Question: I'm attempting a "find all" query using the latest version of the C# MongoDB driver.
The code looks a bit like this
'''
var xx = _context.NLMCDatabase.GetCollection<BsonDocument>("Requestables").Find<BsonDocument>(new BsonDocument());
var qq = xx.ToListAsync<BsonDocument>();
long yy = await xx.CountAsync();
'''
The database connection is fine I use the same connection for inserting data.
I have sent an empty query as
'''
new BsonDocument()
'''
The code executes but does not seem to return any results. When exploring with the debugger it reports

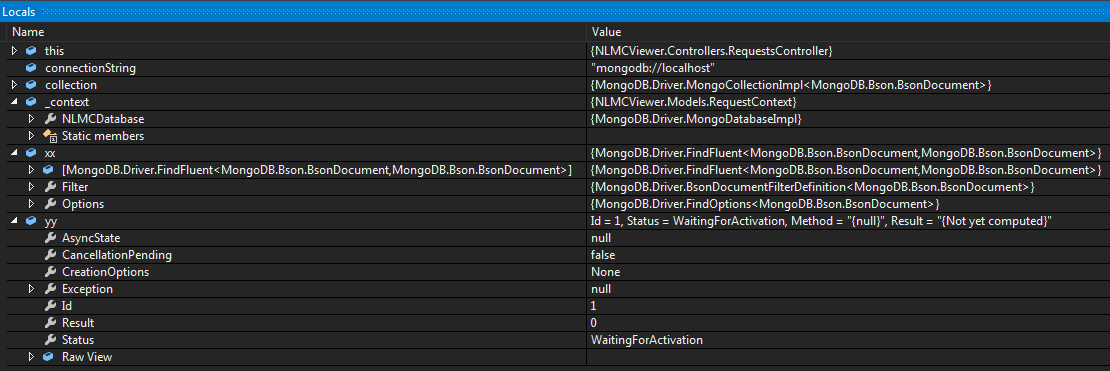
Answer: You are missing the await for the 'xx.ToListAsync<BsonDocument>();' which means the value of 'qq' will just be a task.
Try either:
'''
var xx = _context.NLMCDatabase.GetCollection<BsonDocument>("Requestables").Find<BsonDocument>(new BsonDocument());
var qq = await xx.ToListAsync<BsonDocument>();
long yy = await xx.CountAsync();
'''
or
'''
var xx = _context.NLMCDatabase.GetCollection<BsonDocument>("Requestables").Find<BsonDocument>(new BsonDocument());
var qq = xx.ToListAsync<BsonDocument>();
long yy = await xx.CountAsync();
var listOfResults = await qq;
'''